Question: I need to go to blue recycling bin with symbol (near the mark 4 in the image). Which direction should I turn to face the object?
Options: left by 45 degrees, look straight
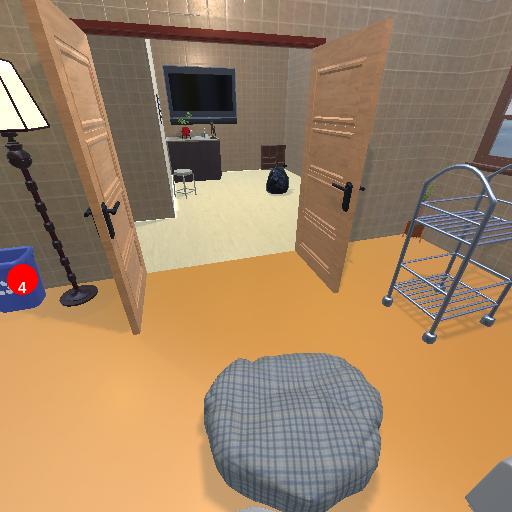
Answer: left by 45 degrees